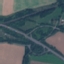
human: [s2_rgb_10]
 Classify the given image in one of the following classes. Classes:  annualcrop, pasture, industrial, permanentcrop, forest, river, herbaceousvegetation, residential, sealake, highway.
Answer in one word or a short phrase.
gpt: Highway